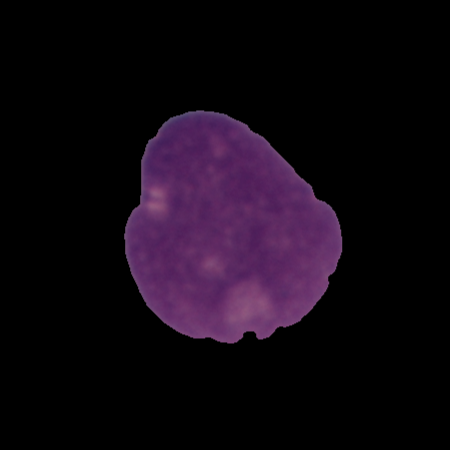
Label: cancer